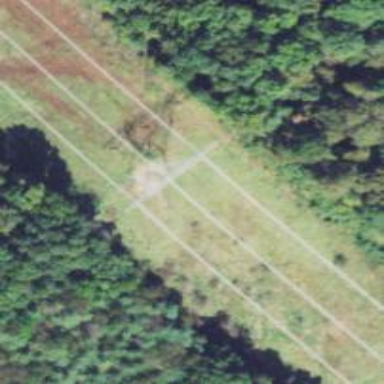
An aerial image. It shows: Lattice structure tower used for power transmission.